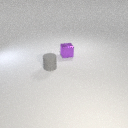
small gray rubber cylinder in front of small purple metal cube